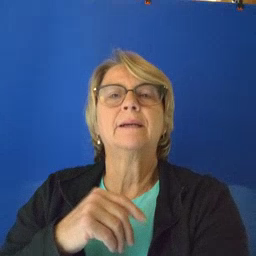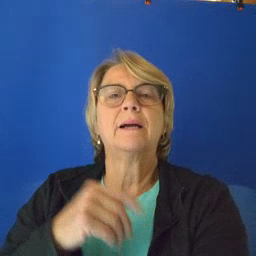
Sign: pretty